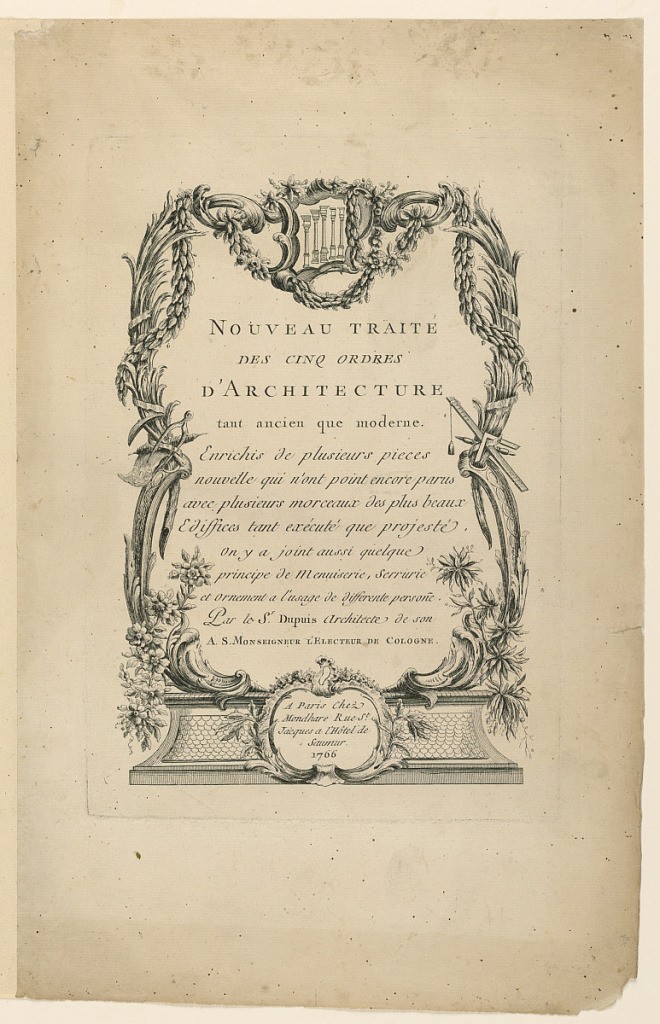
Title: Title Page, from "Nouveau Traité des Cinq Ordres d'Architecture"
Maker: Charles Dupuis, French, 1733 - 1792
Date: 1766
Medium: Paper
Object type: Print
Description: A standing frame, top center: five columns in an escutcheon; bottom center: escutcheon with the address of the publisher.